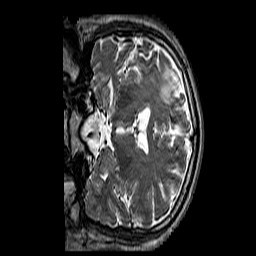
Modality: T2w
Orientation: coronal
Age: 49
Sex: male
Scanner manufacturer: siemens
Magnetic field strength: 3 T
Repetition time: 3.2 s
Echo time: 0.212 s